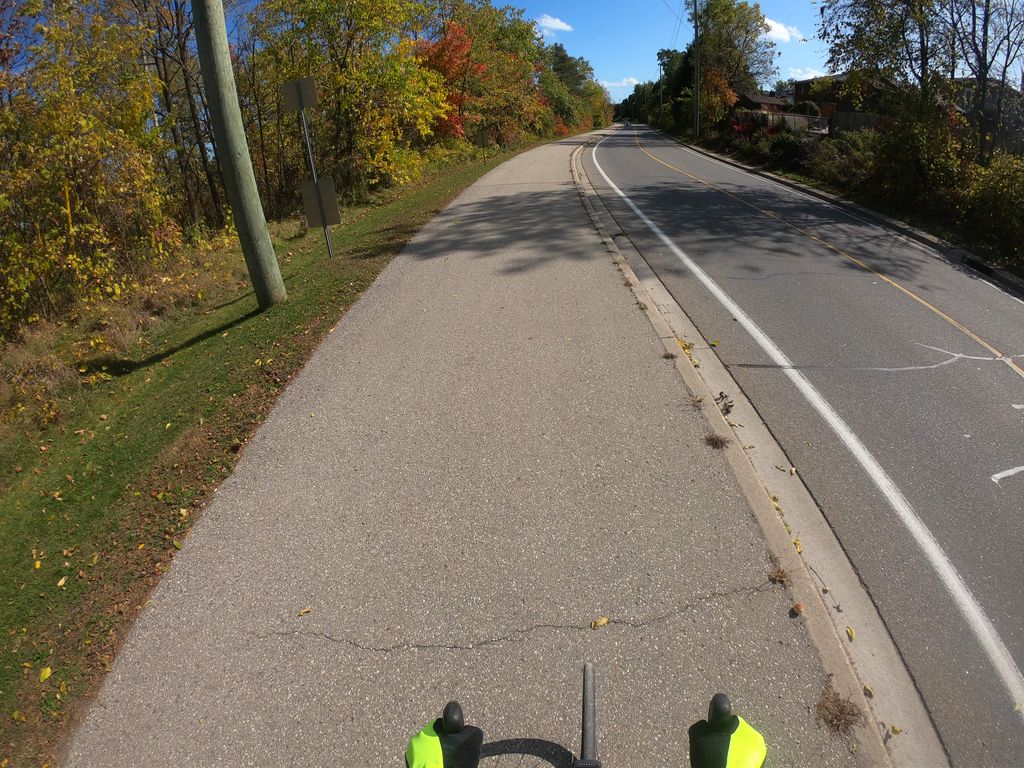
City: kitchener-waterloo